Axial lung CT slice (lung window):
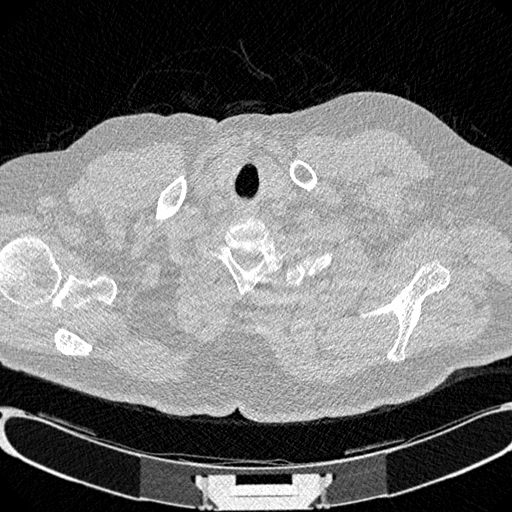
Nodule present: no